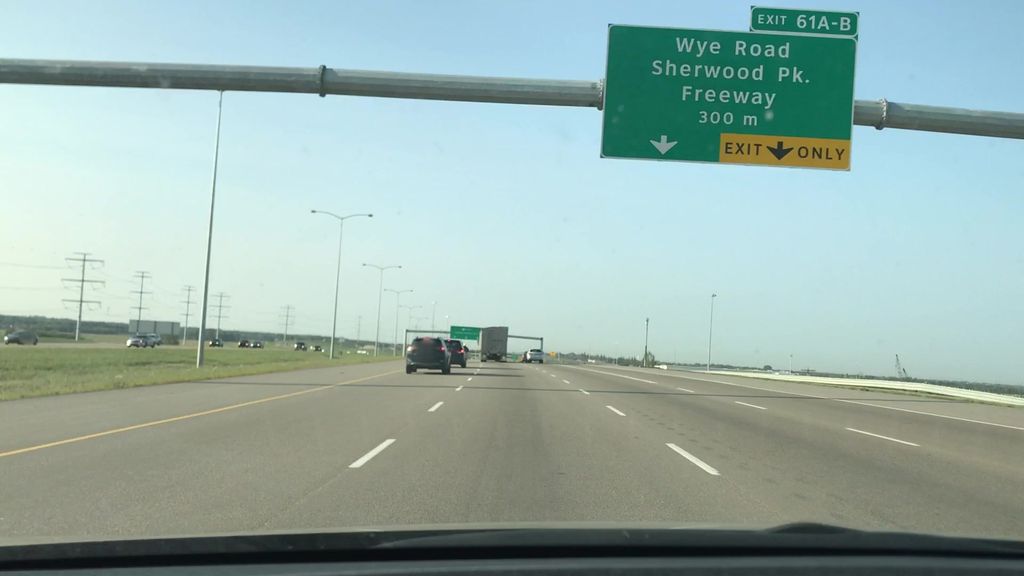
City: edmonton